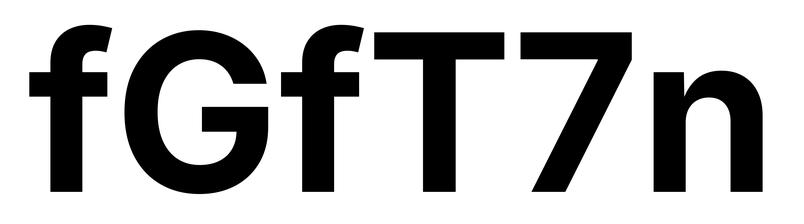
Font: Inter_Bold